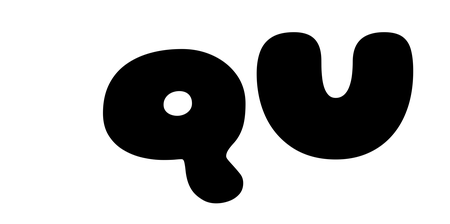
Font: Gluten_Black